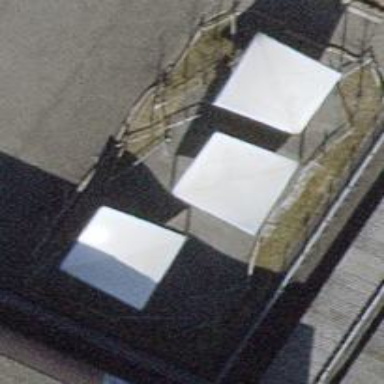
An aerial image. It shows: Outdoor seating area for leisure.